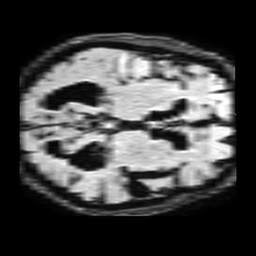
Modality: FLAIR
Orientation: axial
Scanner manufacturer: philips
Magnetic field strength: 1.5 T
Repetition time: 6 s
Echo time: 0.1032 s